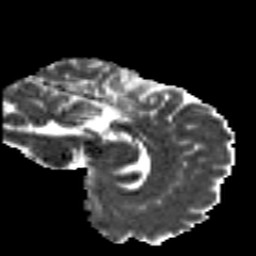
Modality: MD
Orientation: sagittal
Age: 24
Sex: male
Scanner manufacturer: siemens
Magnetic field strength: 3 T
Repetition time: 8.8 s
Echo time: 0.085 s